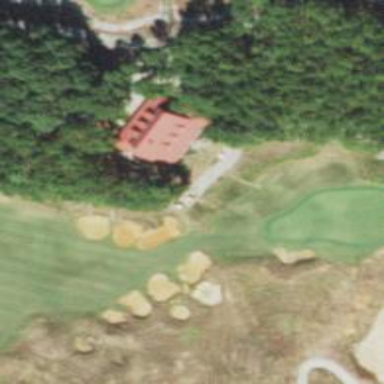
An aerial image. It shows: Golf cartpath that is also road path.